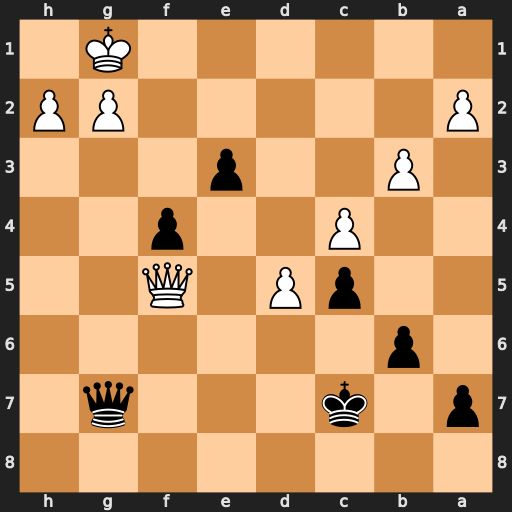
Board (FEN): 8/p1k3q1/1p6/2pP1Q2/2P2p2/1P2p3/P5PP/6K1
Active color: b
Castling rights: -
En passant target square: -
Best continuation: Qa1+ Qb1 Qxb1#